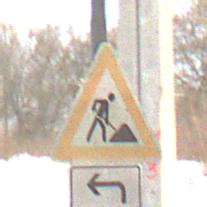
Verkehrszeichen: Arbeitsstelle
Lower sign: RichtungsangabeDurchPfeile2
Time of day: MorningAfternoon
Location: Roofed (Suburban)
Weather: PartlyCloudy
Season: Winter
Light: Natural